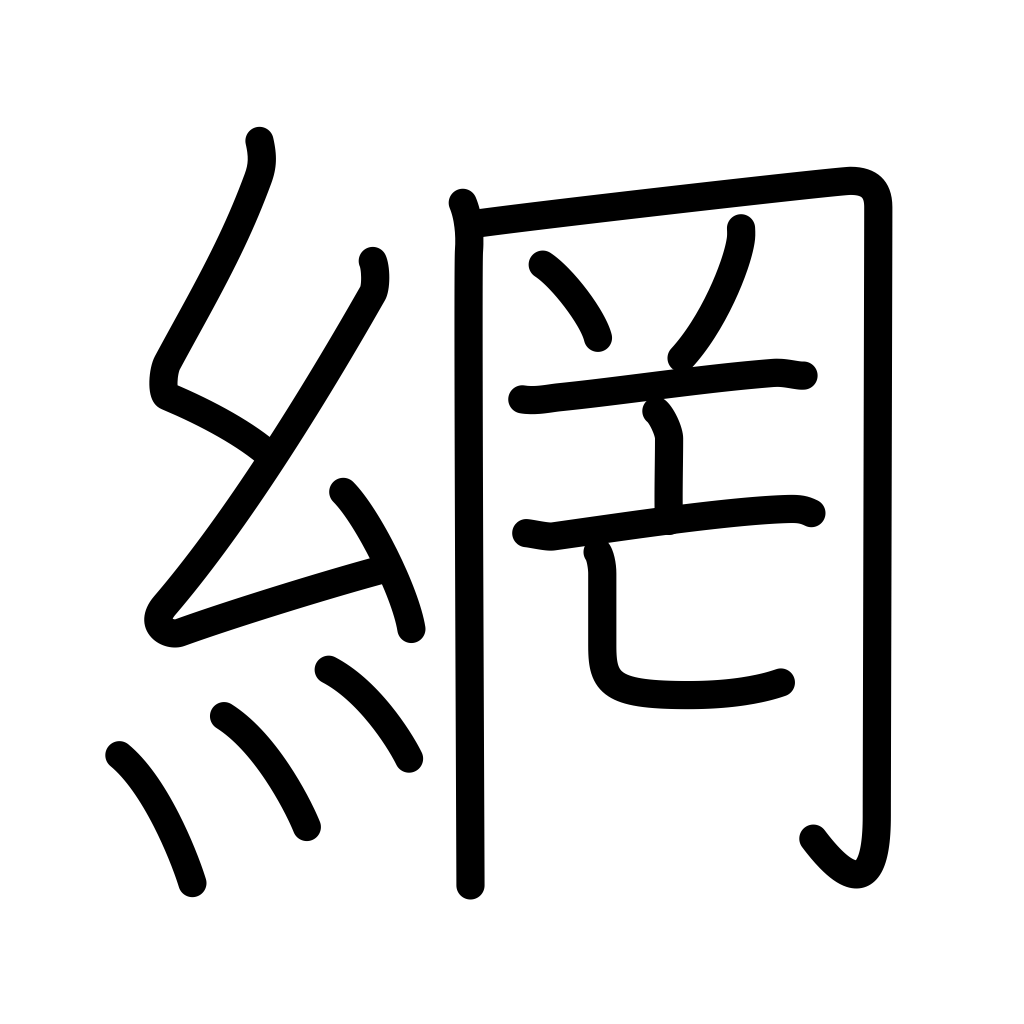
Meaning: netting, network